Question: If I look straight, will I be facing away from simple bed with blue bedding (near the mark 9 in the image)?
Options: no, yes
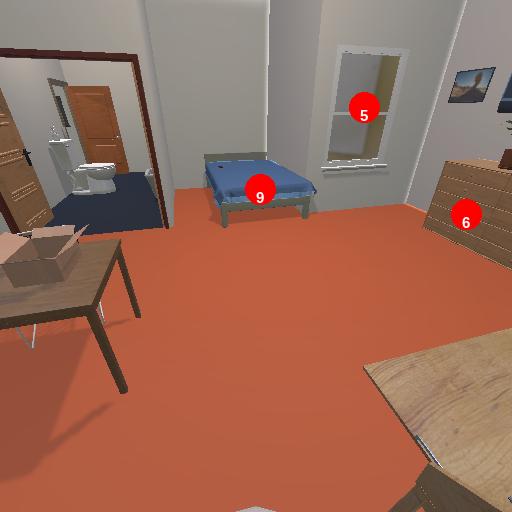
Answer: no